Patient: sex F, age 44
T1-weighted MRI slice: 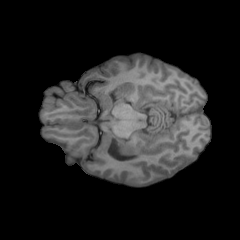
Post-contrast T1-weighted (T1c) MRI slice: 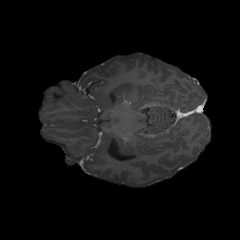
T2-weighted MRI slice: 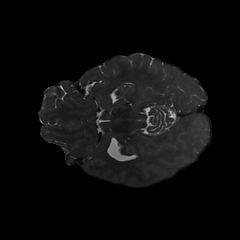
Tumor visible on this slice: no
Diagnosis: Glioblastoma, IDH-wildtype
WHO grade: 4